Interaction volume radius: 5 \u00c5
Interaction volume height: 15 \u00c5
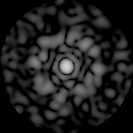
Disorder parameter: 0.8076